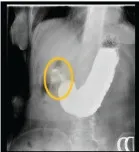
(D, H) Barium meal shows incomplete pyloric obstruction before the second cycle of treatment.
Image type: radiology (x_ray)